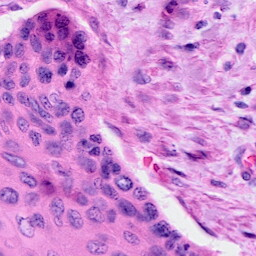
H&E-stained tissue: Cervix